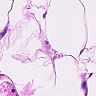
Metastatic tissue present: no